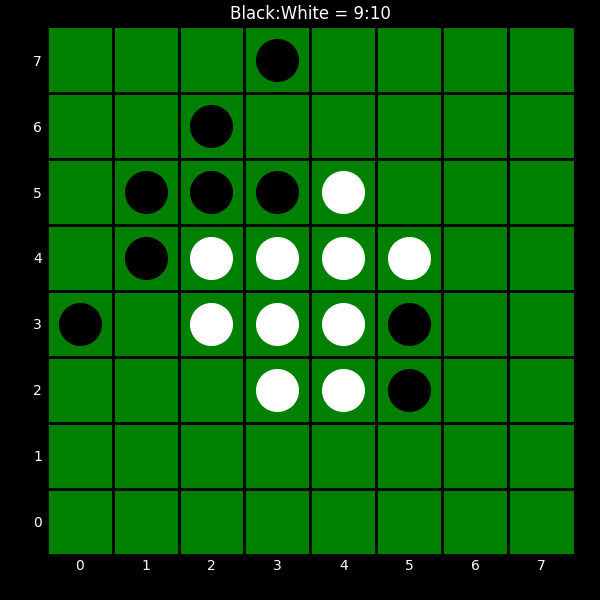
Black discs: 9
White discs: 10